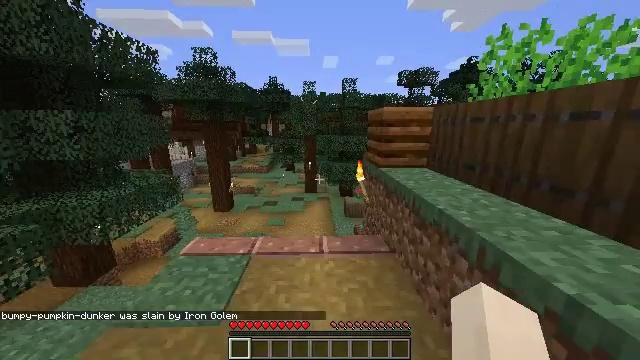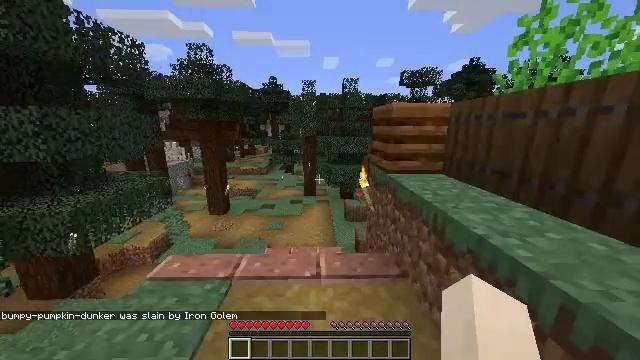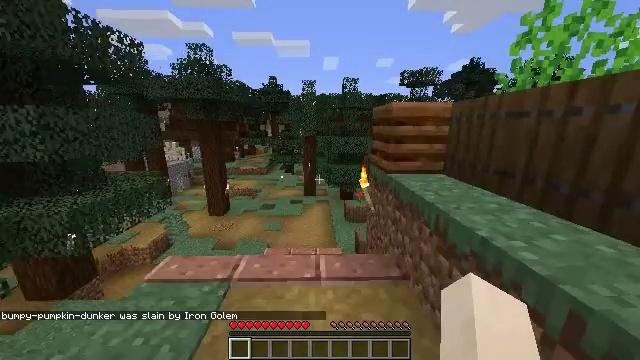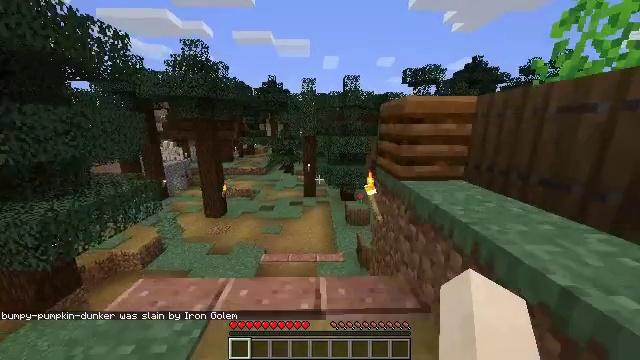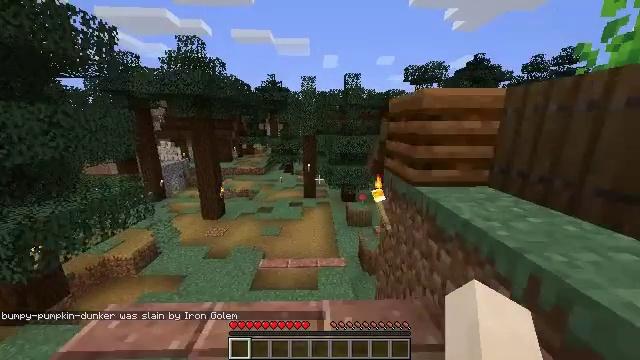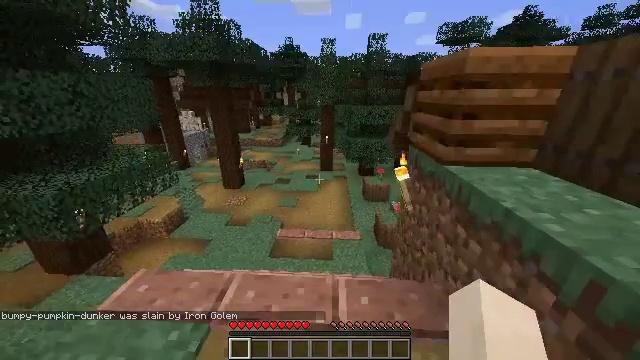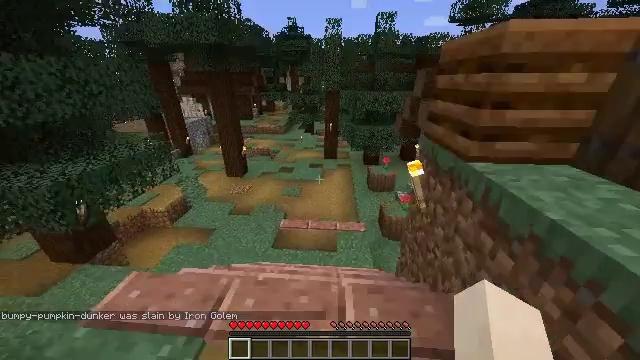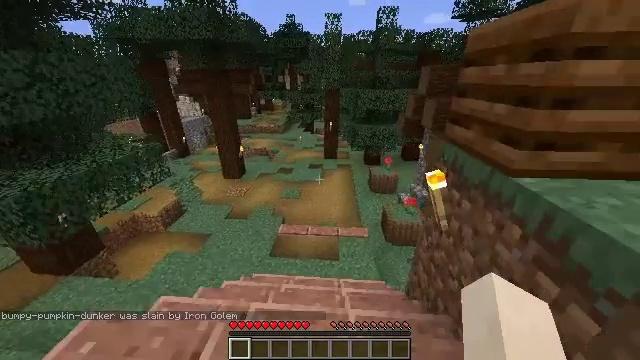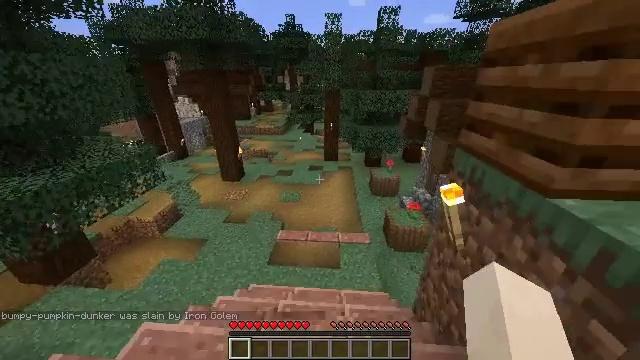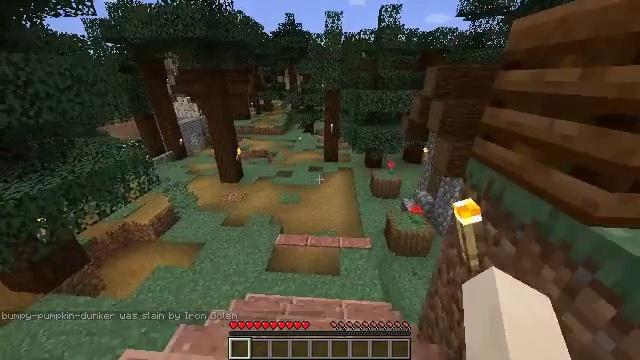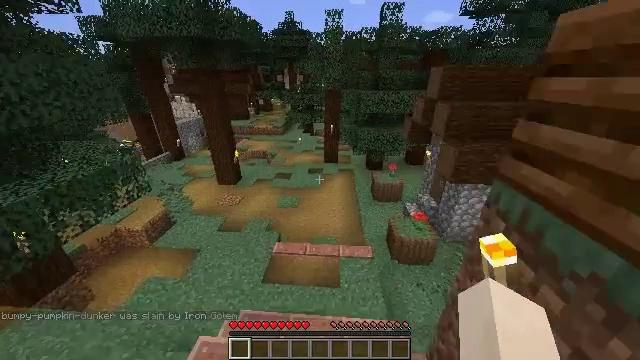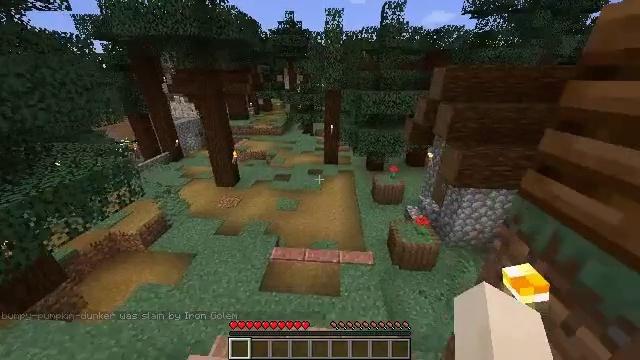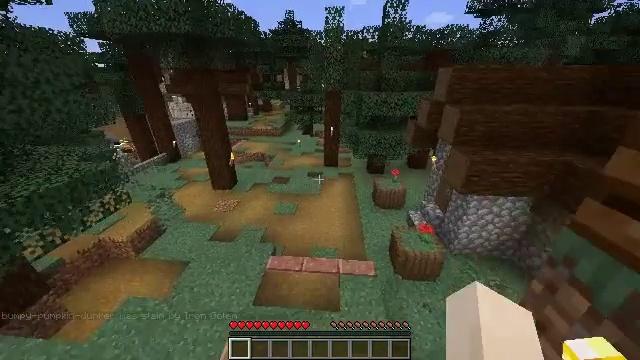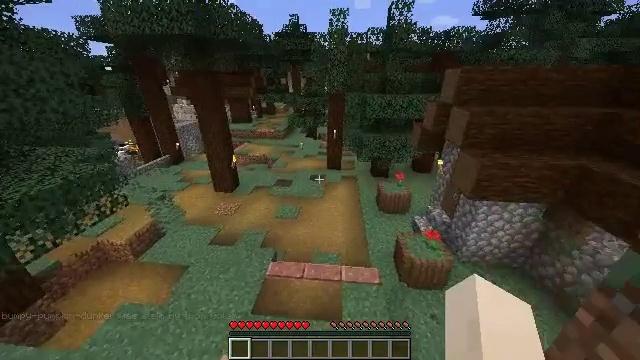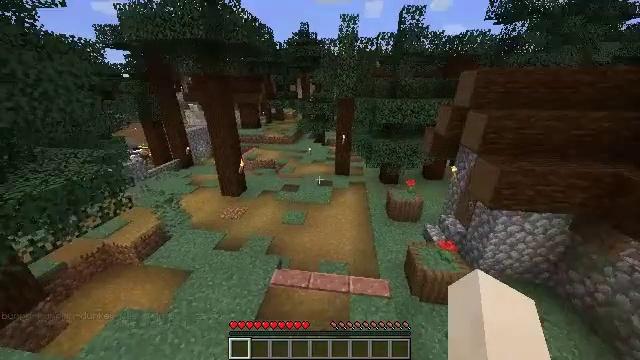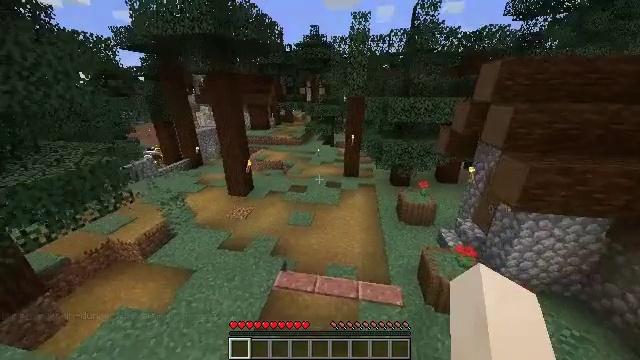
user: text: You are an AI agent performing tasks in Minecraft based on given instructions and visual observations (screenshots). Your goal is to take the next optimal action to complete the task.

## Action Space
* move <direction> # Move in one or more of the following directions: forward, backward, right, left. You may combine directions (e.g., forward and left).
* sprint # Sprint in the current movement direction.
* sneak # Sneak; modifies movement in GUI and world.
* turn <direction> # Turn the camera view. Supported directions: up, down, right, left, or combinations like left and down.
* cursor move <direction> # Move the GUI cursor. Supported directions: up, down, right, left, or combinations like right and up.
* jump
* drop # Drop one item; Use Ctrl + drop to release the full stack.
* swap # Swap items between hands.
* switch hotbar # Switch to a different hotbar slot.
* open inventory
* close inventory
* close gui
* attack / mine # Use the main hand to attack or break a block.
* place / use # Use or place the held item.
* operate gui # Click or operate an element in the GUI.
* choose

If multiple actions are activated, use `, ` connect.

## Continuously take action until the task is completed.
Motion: motion action
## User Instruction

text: Break the spruce leaves to clear the area.
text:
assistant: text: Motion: move forward
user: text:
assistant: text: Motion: move forward
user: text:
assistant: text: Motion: move forward
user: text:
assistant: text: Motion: move forward
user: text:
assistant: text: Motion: move forward, turn left and down
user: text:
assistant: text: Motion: move forward, turn left and down
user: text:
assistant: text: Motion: move forward
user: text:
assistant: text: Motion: move forward
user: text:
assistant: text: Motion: move forward
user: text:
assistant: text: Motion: move forward
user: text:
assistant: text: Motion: move forward
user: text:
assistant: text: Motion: move forward
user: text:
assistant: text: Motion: move forward
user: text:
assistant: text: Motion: move forward, turn left and up
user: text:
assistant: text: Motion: move forward, turn left
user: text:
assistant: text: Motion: move forward
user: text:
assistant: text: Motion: move forward
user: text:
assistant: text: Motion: move forward
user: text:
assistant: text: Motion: move forward
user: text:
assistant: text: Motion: move forward, turn up
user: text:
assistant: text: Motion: move forward, turn up
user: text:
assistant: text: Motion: move forward
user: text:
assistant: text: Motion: move forward
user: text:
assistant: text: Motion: move forward
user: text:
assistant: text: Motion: move forward, turn right and up
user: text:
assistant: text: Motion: move forward, turn right and up
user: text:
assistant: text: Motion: move forward, turn up
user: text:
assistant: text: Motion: move forward, turn up
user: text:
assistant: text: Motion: move forward
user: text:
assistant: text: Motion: move forward